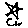
Label: star